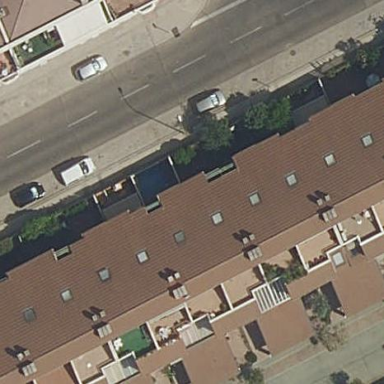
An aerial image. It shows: Residential building.